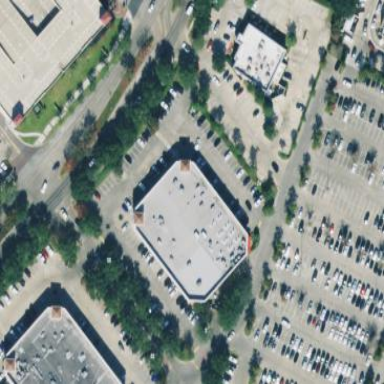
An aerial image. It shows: Retail building.